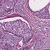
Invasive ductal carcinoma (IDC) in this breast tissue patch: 0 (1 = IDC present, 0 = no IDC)